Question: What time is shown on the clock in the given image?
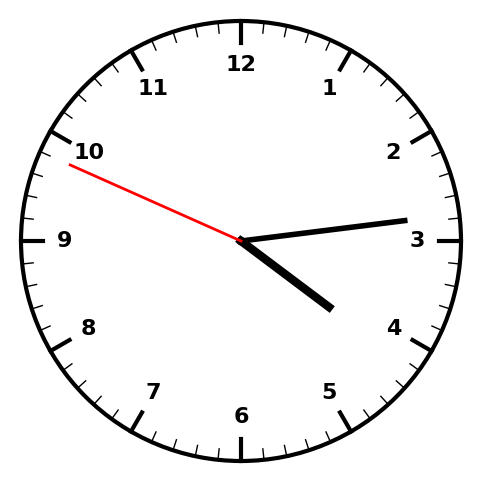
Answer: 04:13:49